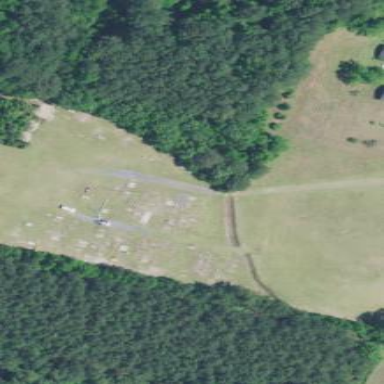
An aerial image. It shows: Cemetery.